You are looking at the unprocessed time series of a bearing vibration snapshot. Classify the bearing condition as one of: normal, inner_race, outer_race, ball.
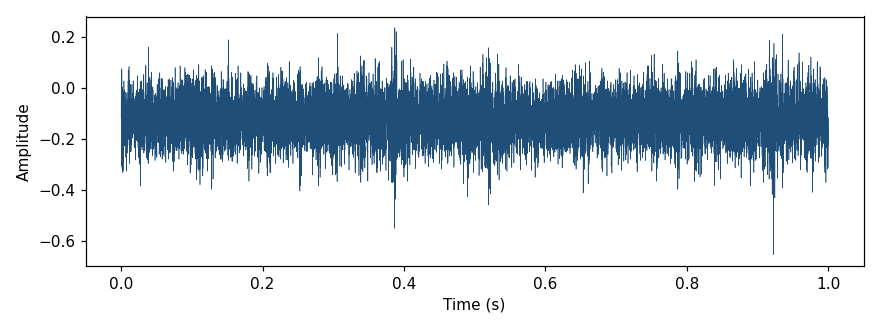
Answer: normal